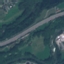
Land use / land cover class: River